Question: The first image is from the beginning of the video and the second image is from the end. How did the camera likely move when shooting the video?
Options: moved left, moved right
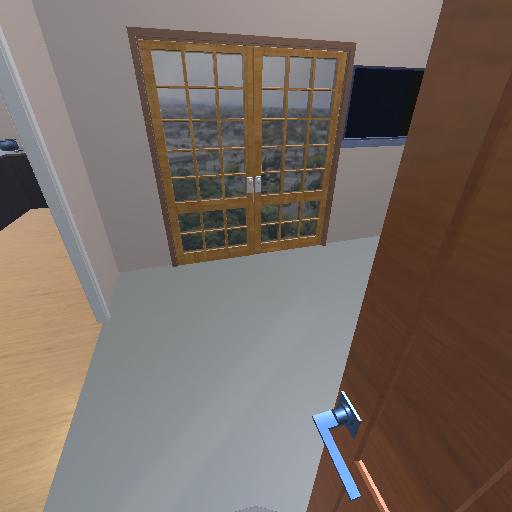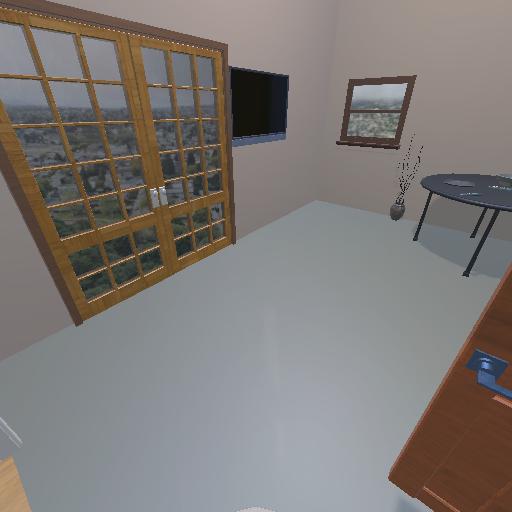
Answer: moved left